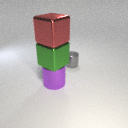
large red metal cube above large purple metal cylinder